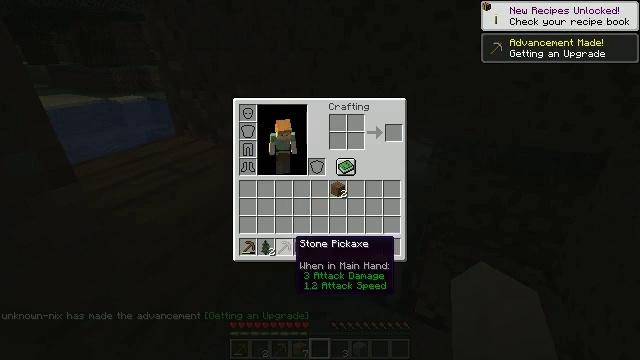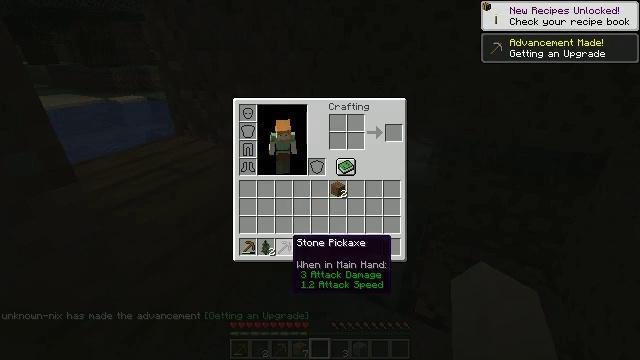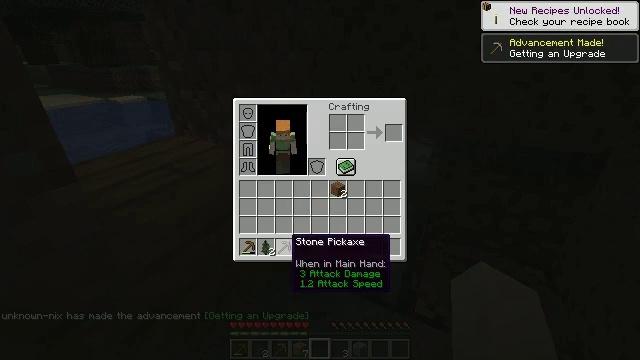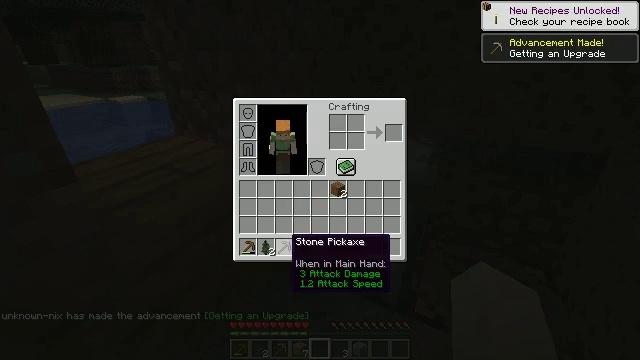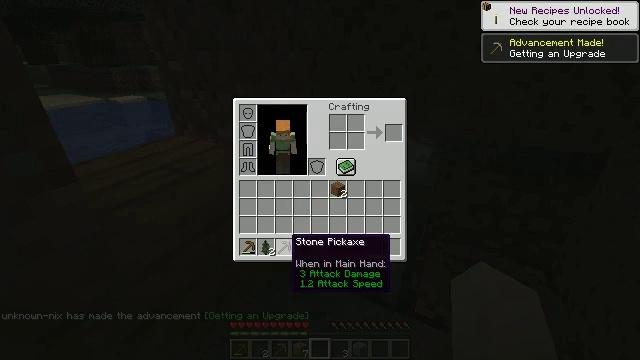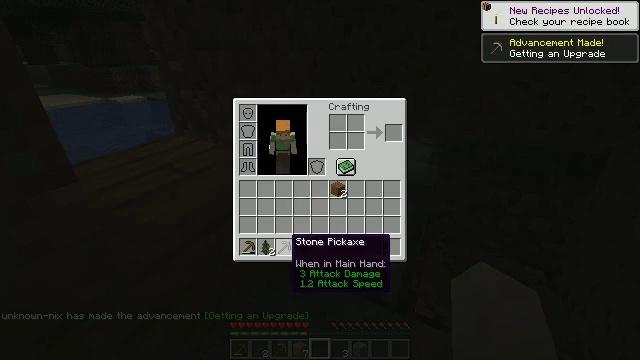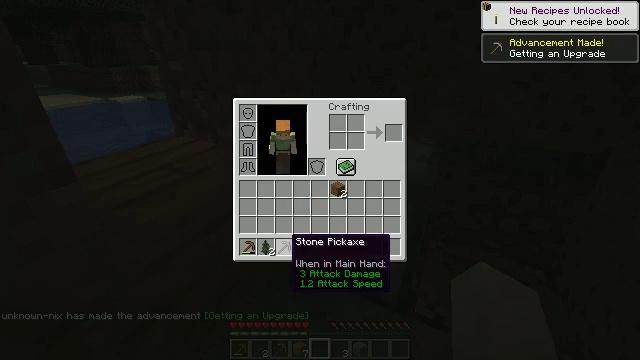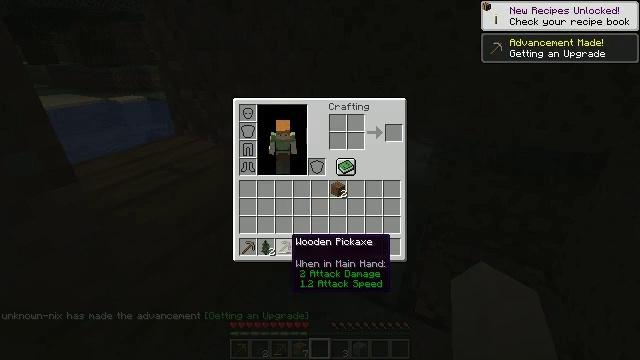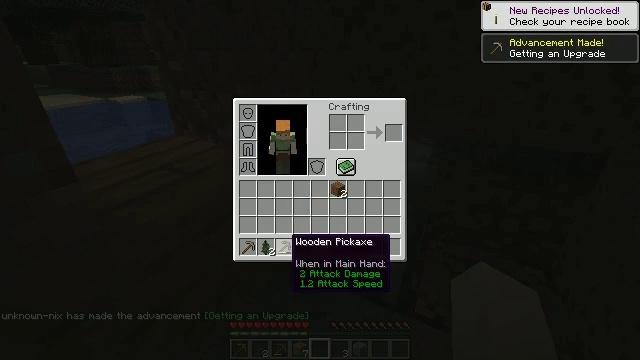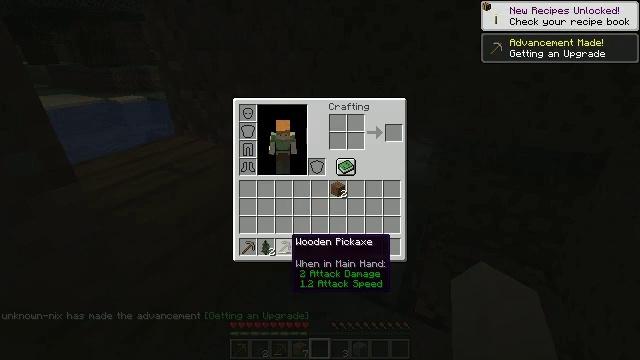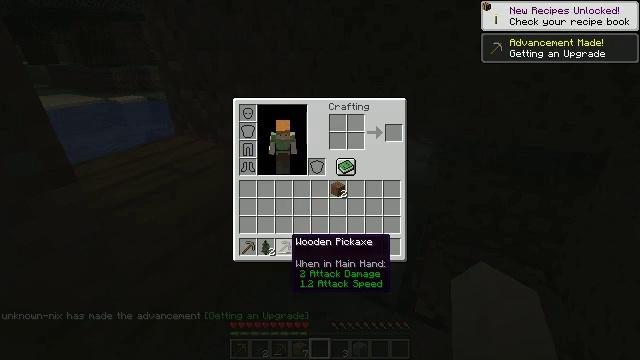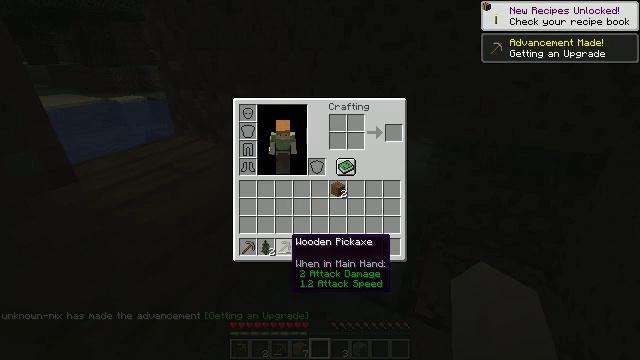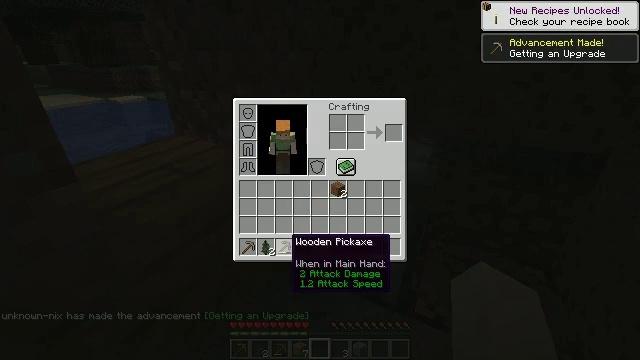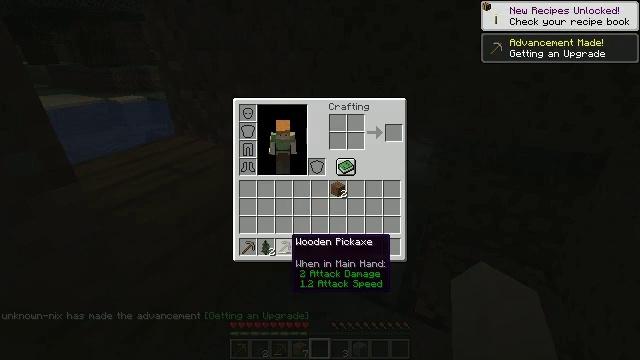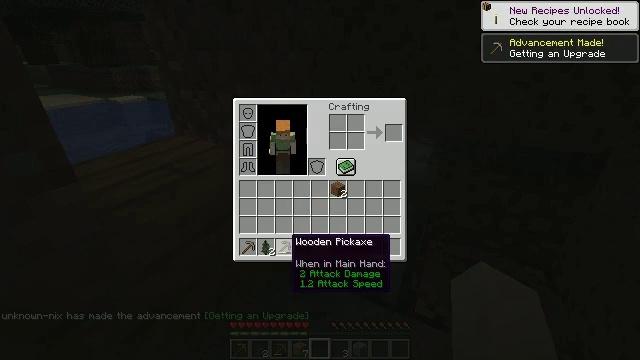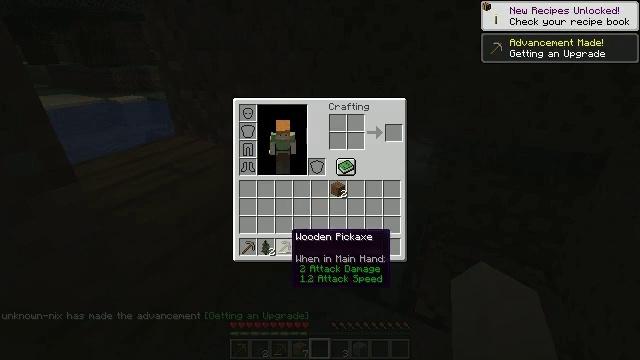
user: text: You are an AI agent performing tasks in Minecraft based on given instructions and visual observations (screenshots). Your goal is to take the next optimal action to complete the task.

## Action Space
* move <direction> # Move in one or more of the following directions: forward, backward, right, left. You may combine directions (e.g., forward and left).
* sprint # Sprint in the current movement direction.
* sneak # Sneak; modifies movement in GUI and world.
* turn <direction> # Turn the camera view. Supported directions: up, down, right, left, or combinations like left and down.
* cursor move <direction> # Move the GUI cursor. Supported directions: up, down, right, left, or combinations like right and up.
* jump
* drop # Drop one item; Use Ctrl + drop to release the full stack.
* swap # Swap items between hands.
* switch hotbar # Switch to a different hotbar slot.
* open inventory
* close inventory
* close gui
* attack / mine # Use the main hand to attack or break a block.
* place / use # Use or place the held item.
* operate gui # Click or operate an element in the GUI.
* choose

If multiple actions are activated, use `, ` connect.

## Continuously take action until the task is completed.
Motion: motion action
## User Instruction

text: Attack the spruce planks to recycle them.
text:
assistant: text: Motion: no_op
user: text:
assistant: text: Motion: no_op
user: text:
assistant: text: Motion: no_op
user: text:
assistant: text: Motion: no_op
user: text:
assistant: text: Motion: no_op
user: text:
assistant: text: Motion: no_op
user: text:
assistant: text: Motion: switch to hotbar 1
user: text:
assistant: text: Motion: switch to hotbar 1
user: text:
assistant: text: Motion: no_op
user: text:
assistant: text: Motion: no_op
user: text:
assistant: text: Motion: no_op
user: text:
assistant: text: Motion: no_op
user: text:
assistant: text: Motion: no_op
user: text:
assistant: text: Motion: no_op
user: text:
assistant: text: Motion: no_op
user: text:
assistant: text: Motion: cursor move up
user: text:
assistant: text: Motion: cursor move up
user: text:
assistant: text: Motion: no_op
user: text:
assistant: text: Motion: cursor move down
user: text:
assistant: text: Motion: cursor move down
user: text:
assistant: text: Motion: cursor move down
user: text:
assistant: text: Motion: no_op
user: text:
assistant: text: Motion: no_op
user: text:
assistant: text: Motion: no_op
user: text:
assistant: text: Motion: no_op
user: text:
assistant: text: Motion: no_op
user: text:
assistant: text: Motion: no_op
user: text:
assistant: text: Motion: operate gui
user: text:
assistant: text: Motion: operate gui
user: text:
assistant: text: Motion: no_op